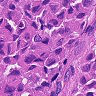
Metastatic tissue present: yes